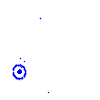
Particle: electron